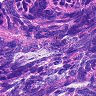
Metastatic tissue present: no